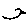
Label: bird